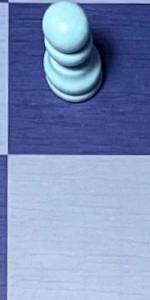
Label: Empty